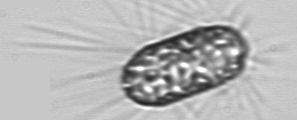
Label: Corethron_hystrix